Question: I am fairly new to Visual Studio Code and programming in general. I downloaded VS Code and installed the Python extensions as well as the Code Runner extension. I am following a course on Udemy for new Python programmers...
My issue is when I run the code ( a simple print("Hello World")), I press the play button on the upper right and it gives me the option to "Run Code" or "Run Python File in Terminal". The instructor doesn't have this option appear and he simply presses Run and it shows the result in the OUTPUT console and not the terminal. I have uninstalled and reinstalled it as well as removed the extensions and reinstalled it.

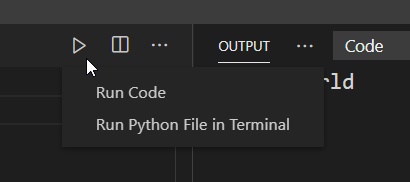
Answer: This display is normal. Previously, when we used the "Code Runner" extension, the run button "'Run Code'" provided by it would overwrite the "'Run Python File in Terminal'" button provided by the "Python" extension. But now, these two buttons are integrated, which allows us to choose two different ways of performing the display: in "'OUTPUT'" or "'Terminal'".
"Run Code":
<URL>
"Run Python File in Terminal":
<URL>